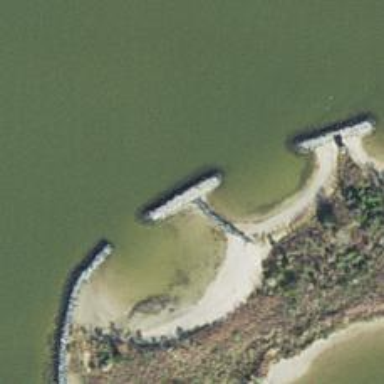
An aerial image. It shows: Breakwater structure.